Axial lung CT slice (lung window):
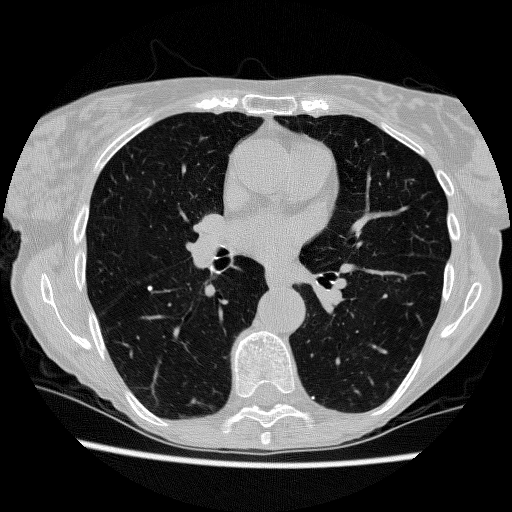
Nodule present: yes
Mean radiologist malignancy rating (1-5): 1